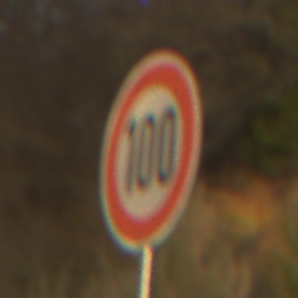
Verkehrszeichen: Geschwindigkeit100
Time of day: SunriseSunset
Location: Outdoor (Nature)
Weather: PartlyCloudy
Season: NotSpecified
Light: Natural